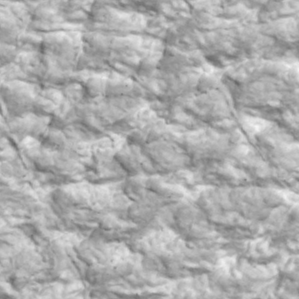
Label: non_frost